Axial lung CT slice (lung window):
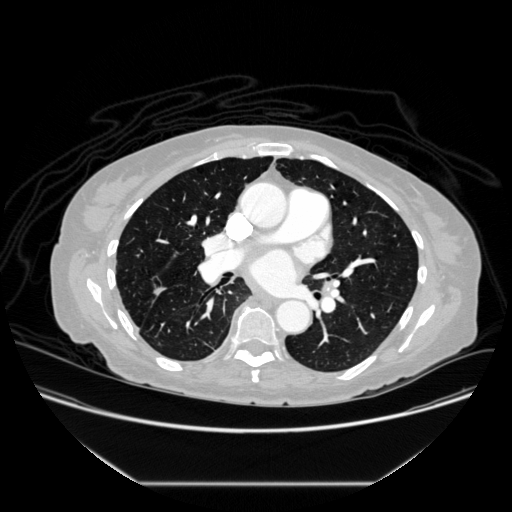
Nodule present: no